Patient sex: M
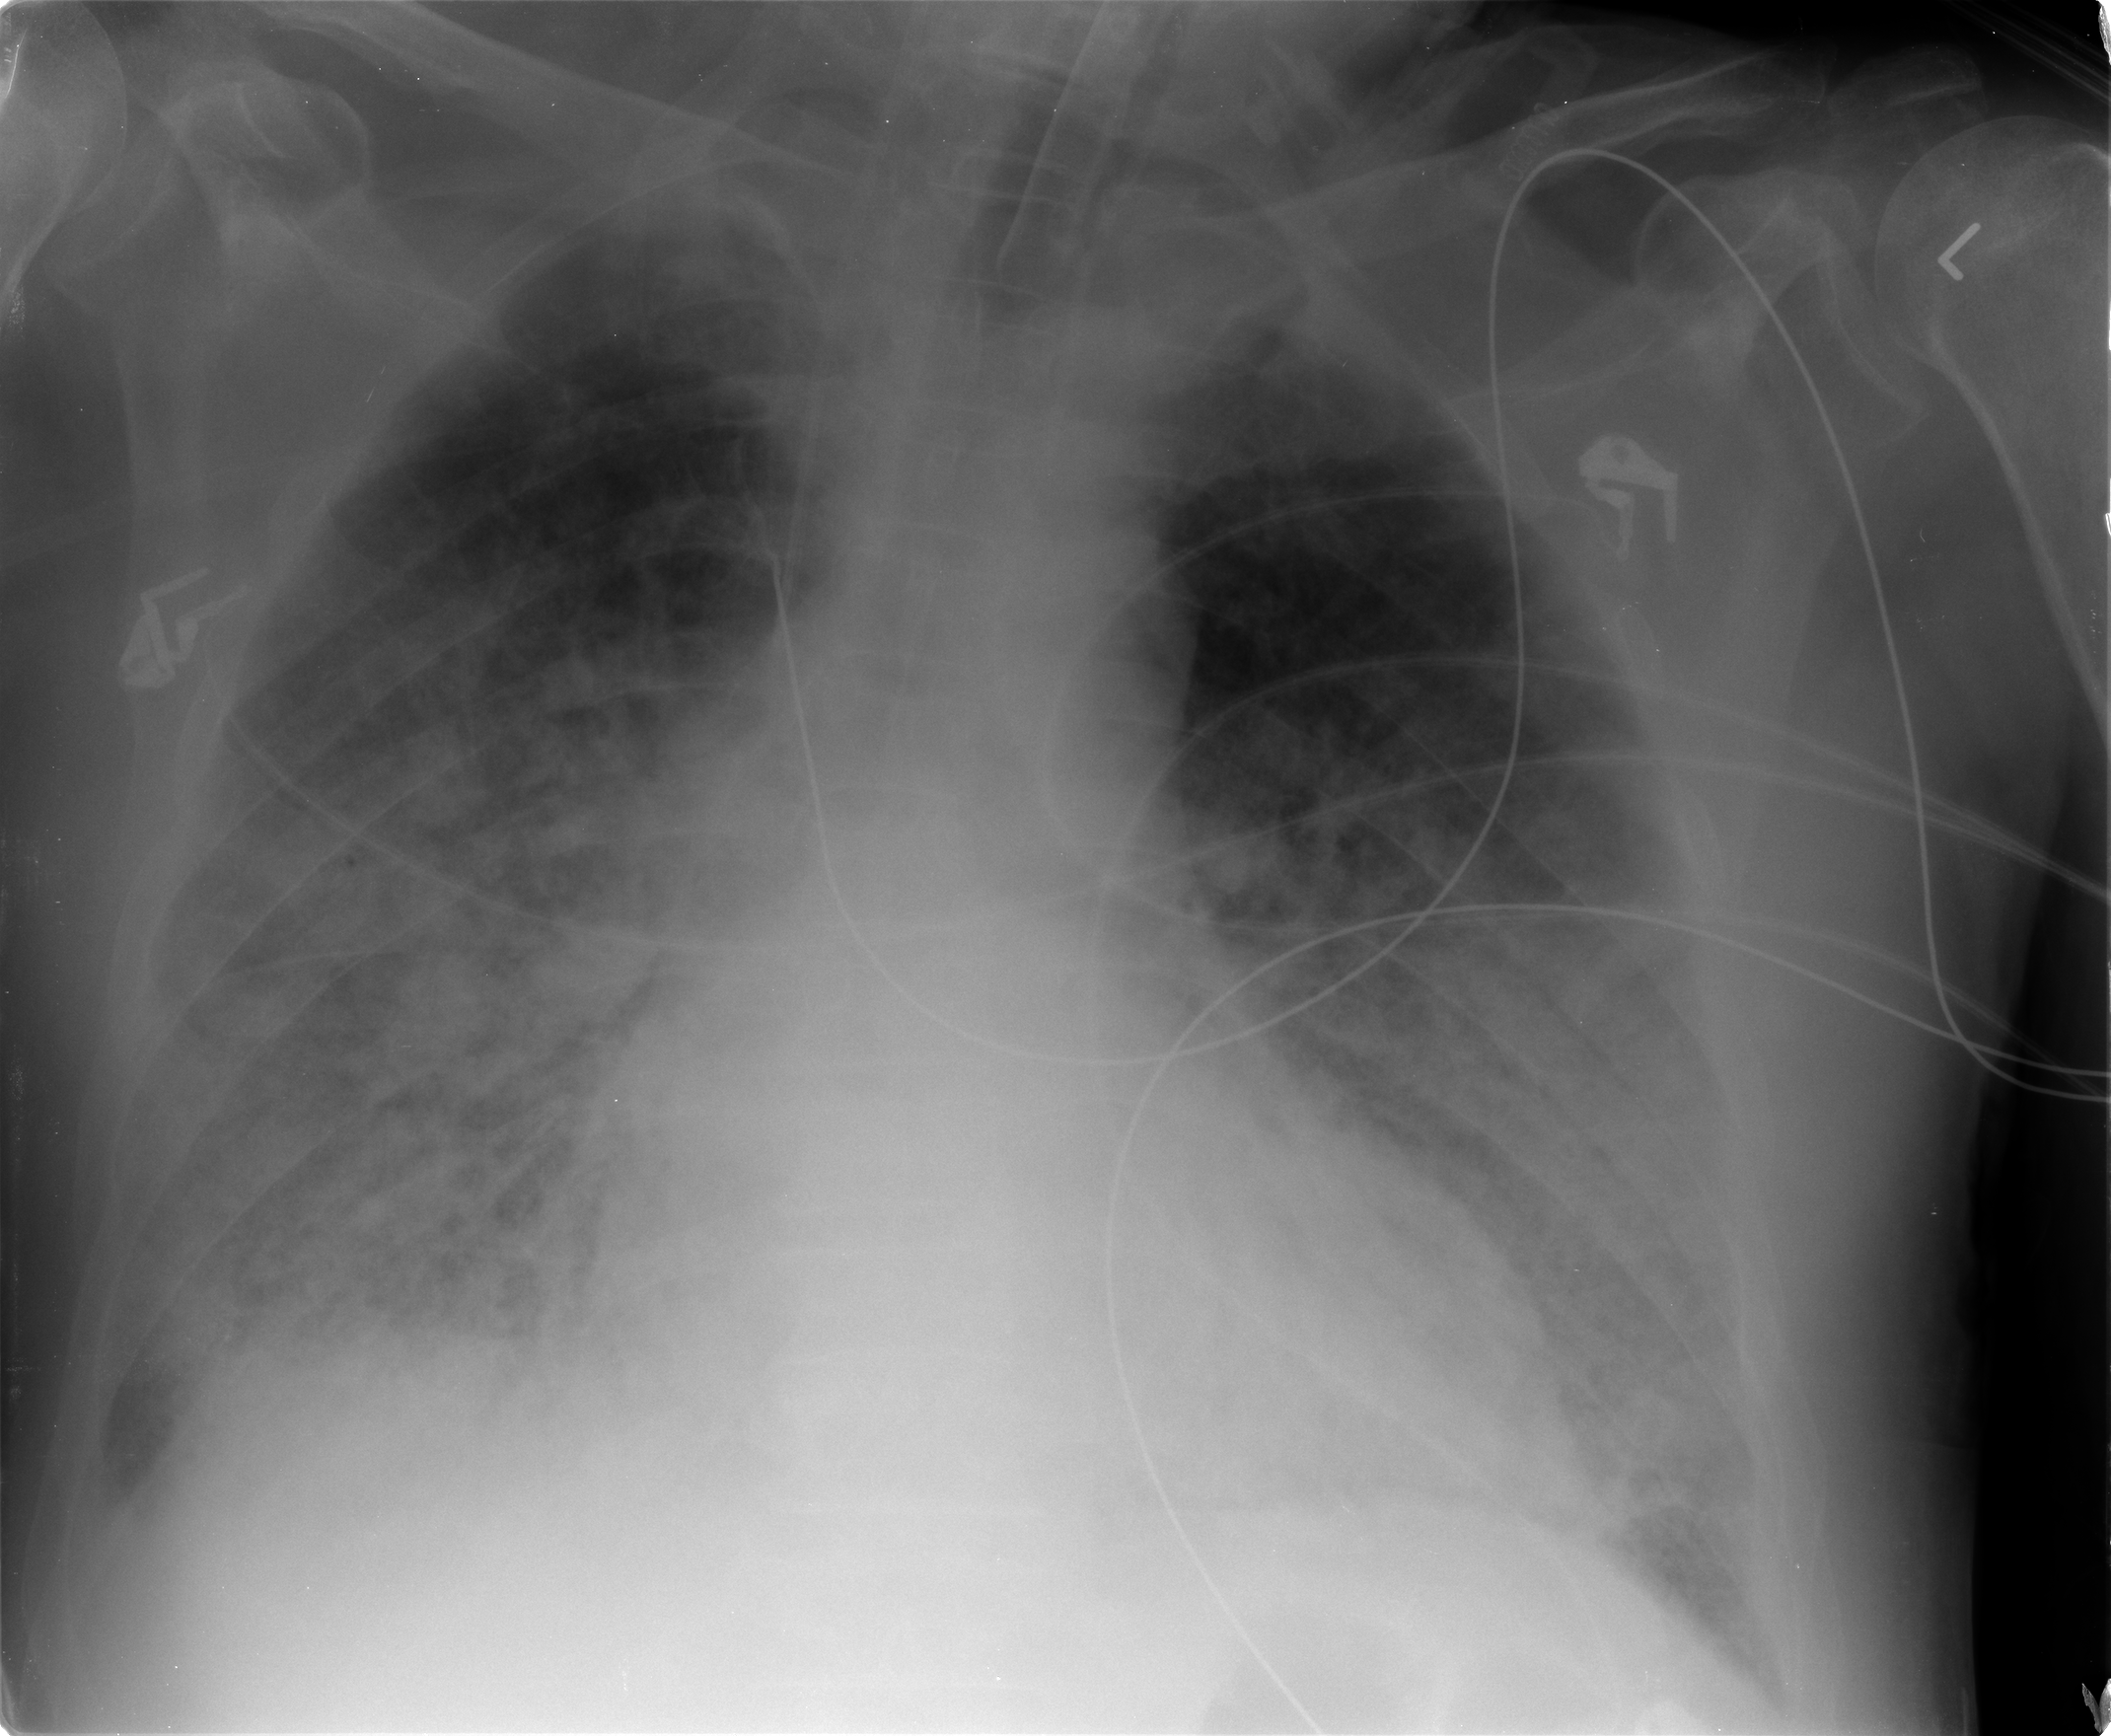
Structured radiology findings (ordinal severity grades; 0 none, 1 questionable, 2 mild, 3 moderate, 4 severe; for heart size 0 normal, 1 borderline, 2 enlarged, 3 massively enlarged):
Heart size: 2
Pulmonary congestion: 4
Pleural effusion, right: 0
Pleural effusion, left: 1
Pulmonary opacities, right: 4
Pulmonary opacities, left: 4
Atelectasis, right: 4
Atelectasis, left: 4